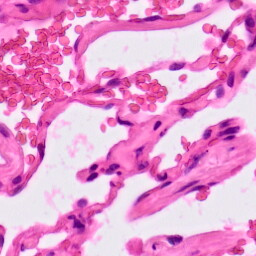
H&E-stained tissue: Lung